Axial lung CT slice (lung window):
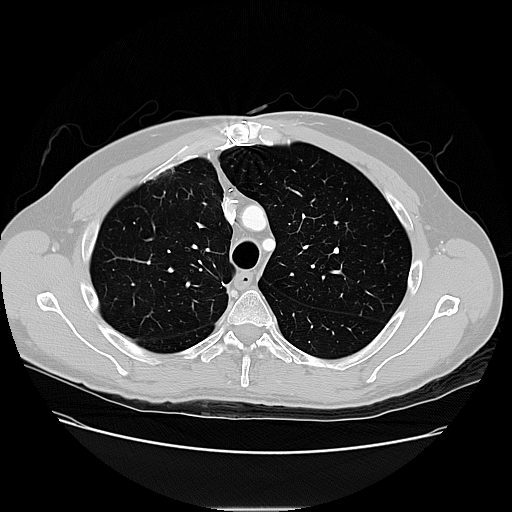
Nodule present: no